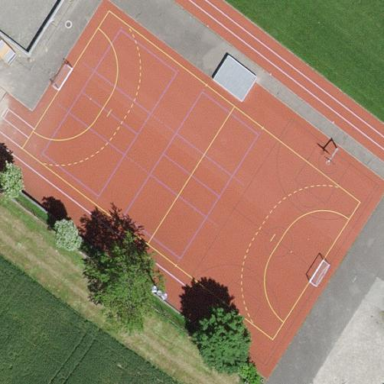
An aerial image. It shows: Basketball court located in leisure land pitch.